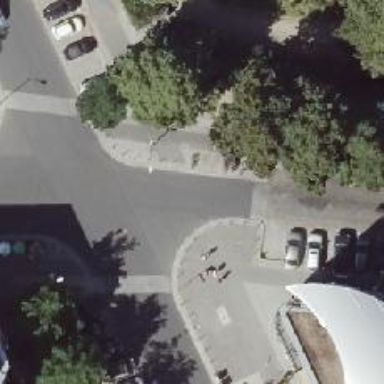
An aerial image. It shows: Unmarked road crossing with kerb extensions on both sides.